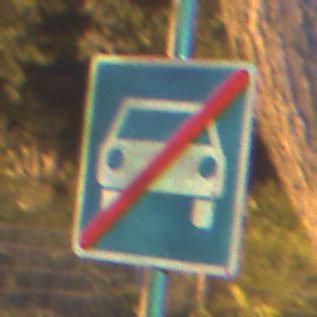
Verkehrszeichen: EndeKraftfahrstrasse
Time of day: Night
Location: Outdoor (Urban)
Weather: PartlyCloudy
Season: NotSpecified
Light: Artificial